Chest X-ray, AP view. Patient: 30 years old, sex F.
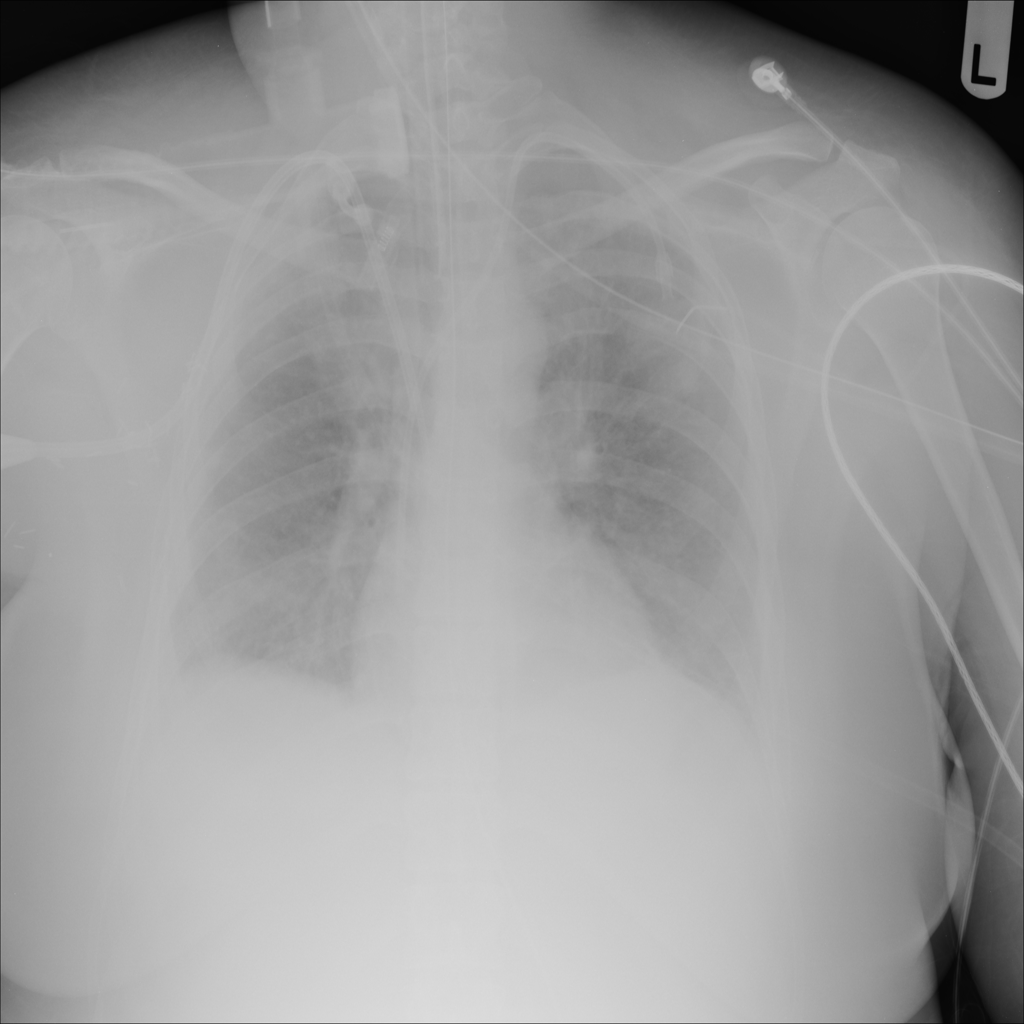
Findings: No Finding